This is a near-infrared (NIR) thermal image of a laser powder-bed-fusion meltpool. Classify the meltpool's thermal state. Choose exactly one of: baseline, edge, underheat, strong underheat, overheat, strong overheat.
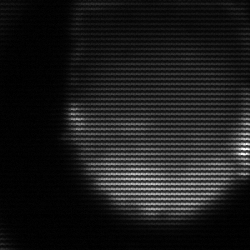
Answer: edge